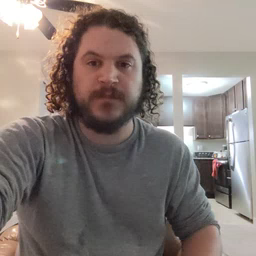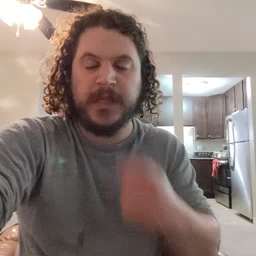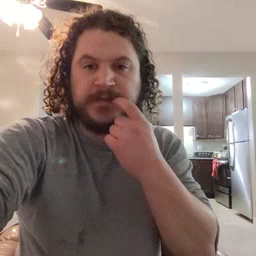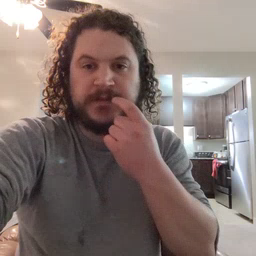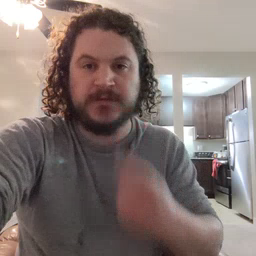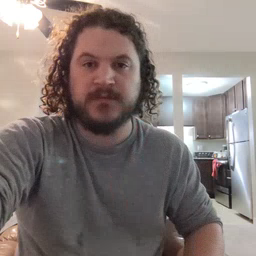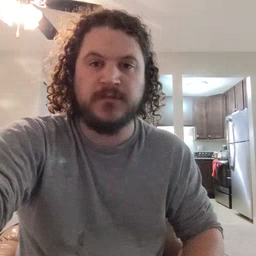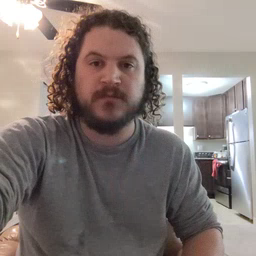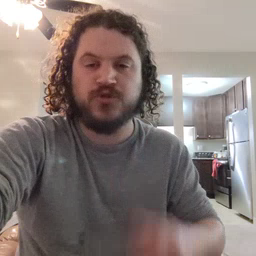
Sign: glasswindow